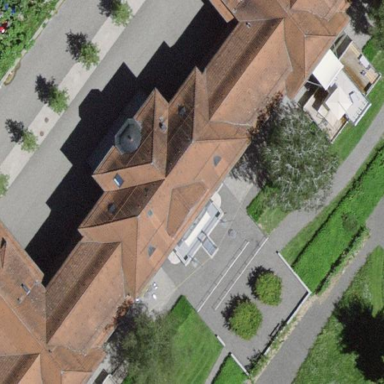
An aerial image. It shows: Hospital building.